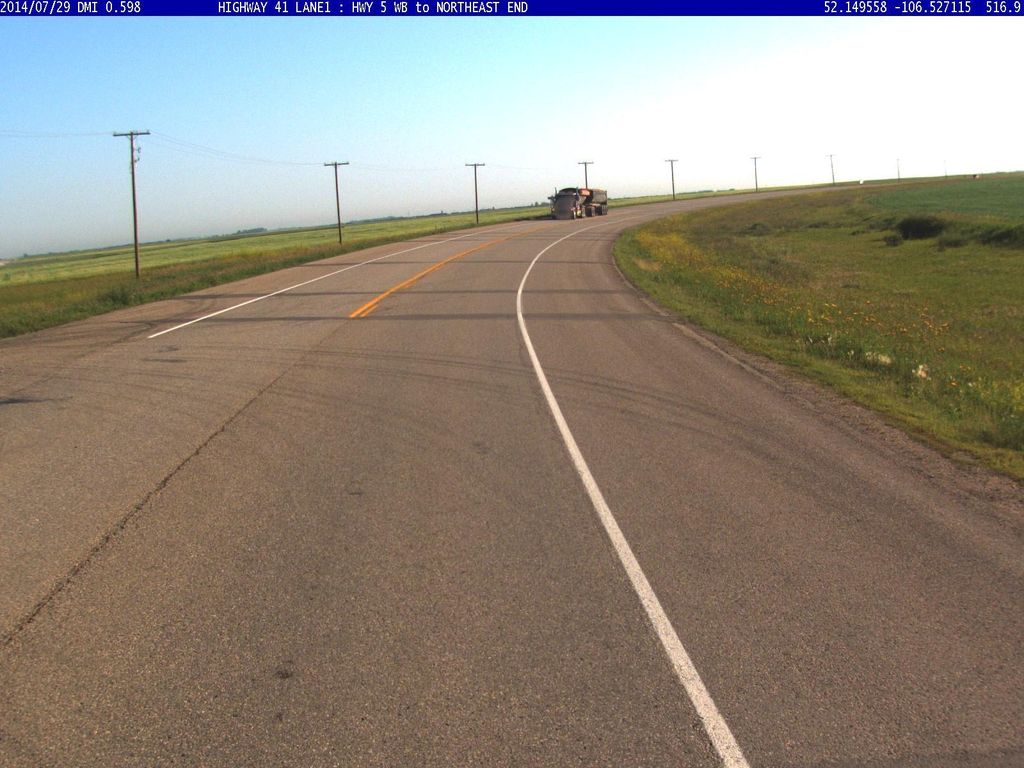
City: saskatoon